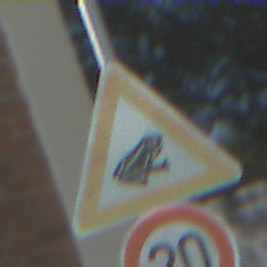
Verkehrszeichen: AmphibienwanderungLinks
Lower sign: Geschwindigkeit20
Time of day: Midday
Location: Outdoor (Suburban)
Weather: Clear
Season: NotSpecified
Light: Natural